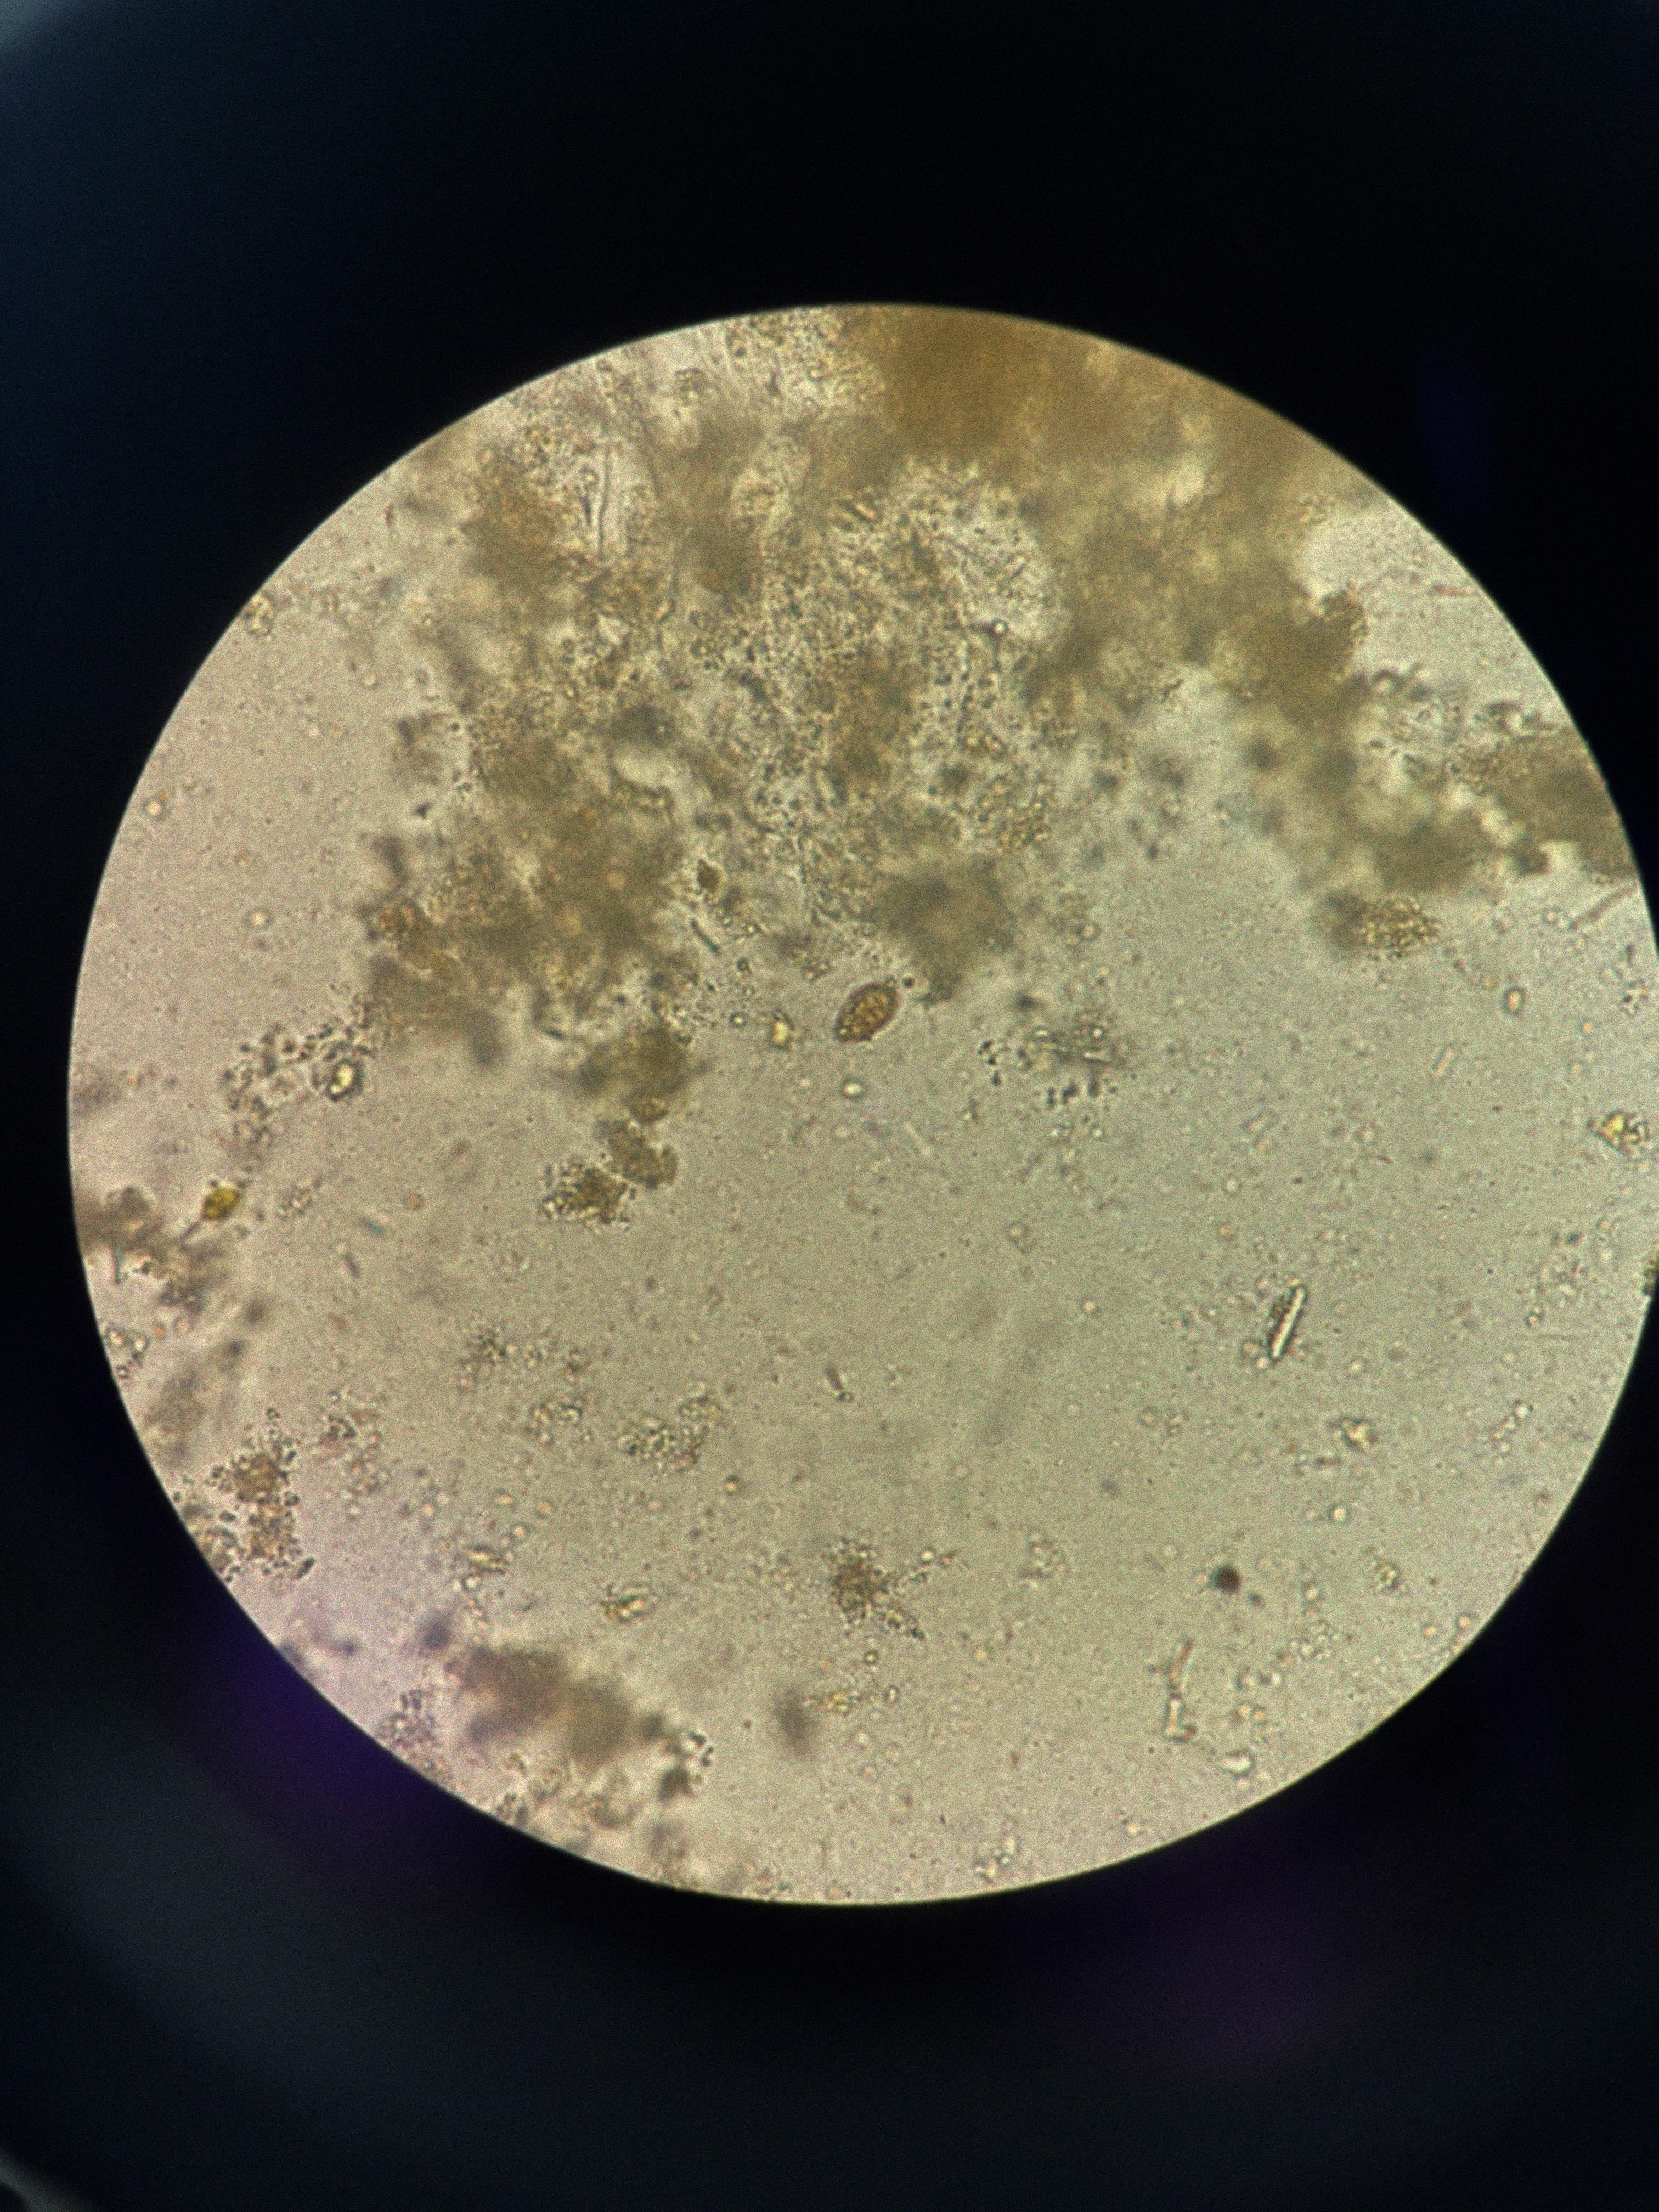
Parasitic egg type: Opisthorchis viverrine